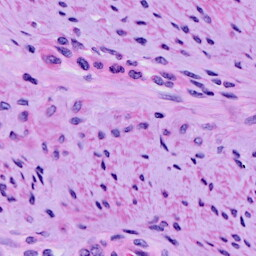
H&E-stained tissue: Cervix